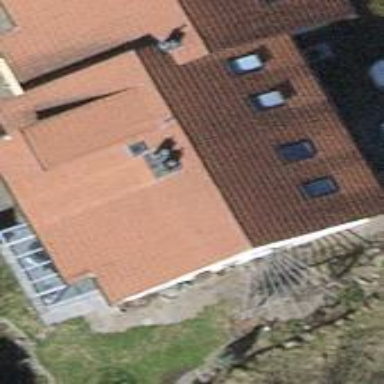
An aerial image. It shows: Terrace building.